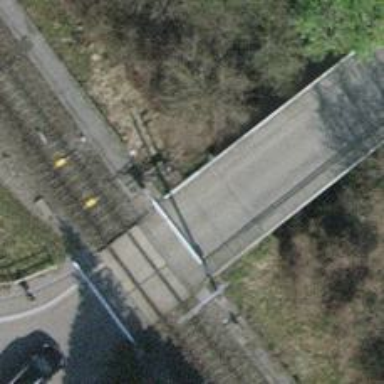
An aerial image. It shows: Sidewalk on asphalt footway bridge.